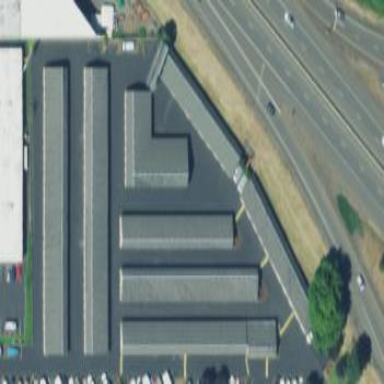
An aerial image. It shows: Commercial area with storage rental shop.